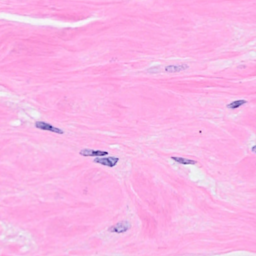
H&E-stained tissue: Breast